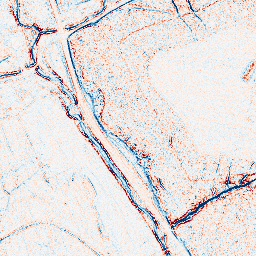
Category: edge_preserving
Decomposition family: bilateral
Decomposition parameters: d: 5
sigma_color: 150
sigma_space: 75
Upsampling method: bspline
Upsampling parameters: scale: 4
Upsampling scale: 4